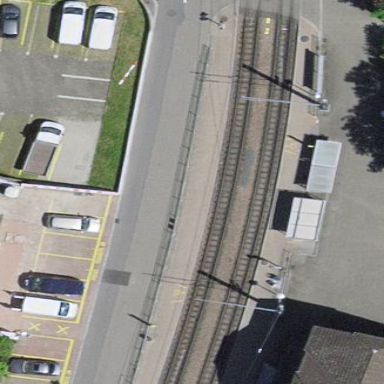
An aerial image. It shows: Platform for public transport at railway station.